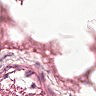
Metastatic tissue present: no